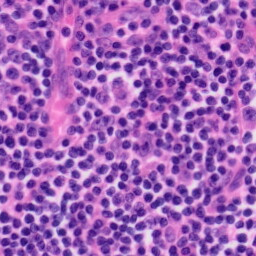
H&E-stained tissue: Tonsil